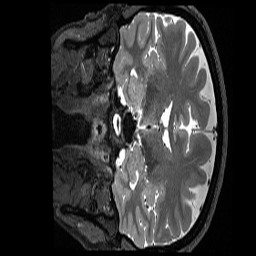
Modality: T2w
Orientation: coronal
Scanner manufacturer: siemens
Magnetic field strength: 3 T
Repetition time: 3.2 s
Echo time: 0.563 s